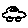
Label: car